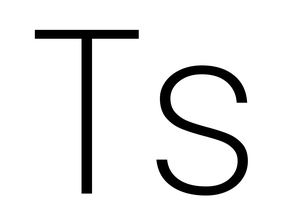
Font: Poppins-ExtraLight